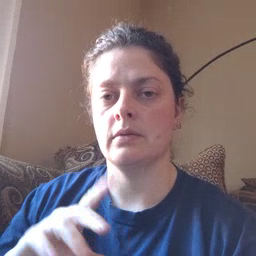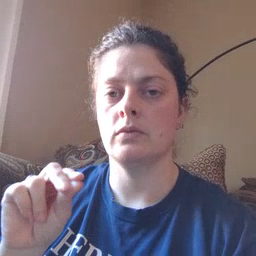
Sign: dog